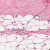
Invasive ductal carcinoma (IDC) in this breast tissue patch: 0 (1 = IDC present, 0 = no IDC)